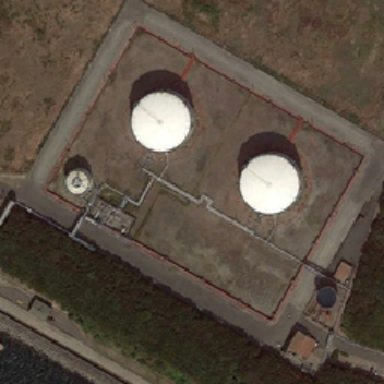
Two large white reservoirs are surrounded by a rectangular road close to some green trees and bare soil .